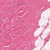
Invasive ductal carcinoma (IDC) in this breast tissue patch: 0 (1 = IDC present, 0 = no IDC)